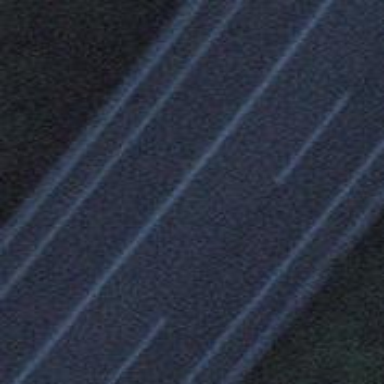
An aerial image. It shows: Trunk highway bridge with asphalt surface.